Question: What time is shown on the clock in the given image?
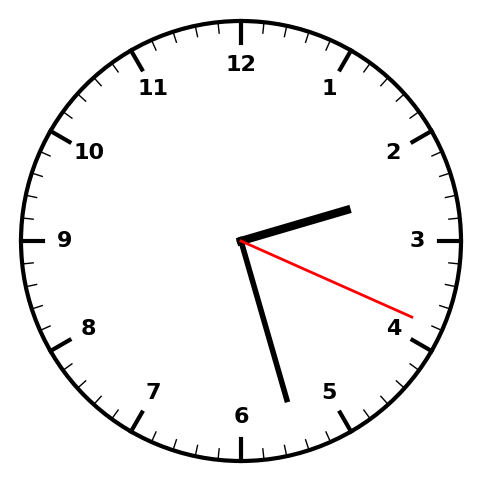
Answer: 02:27:19